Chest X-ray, PA view. Patient: 31 years old, sex M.
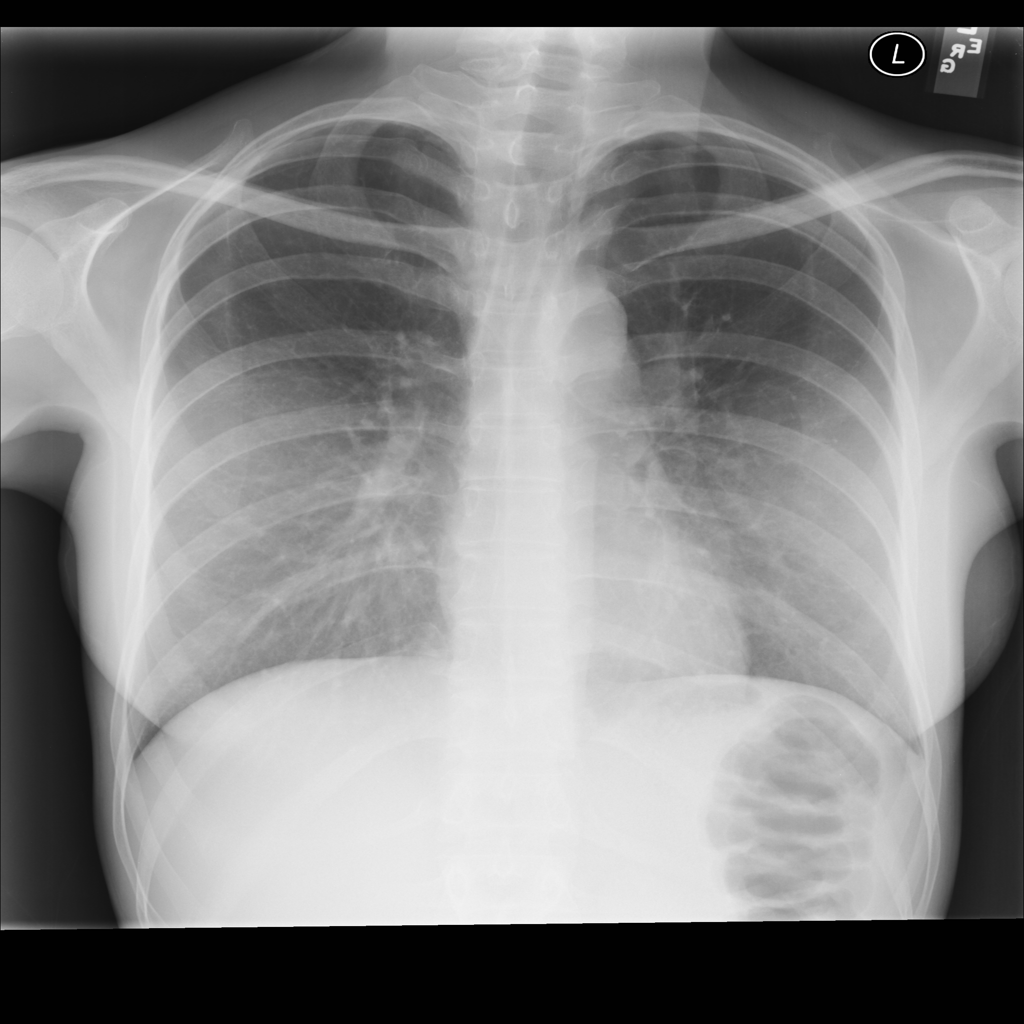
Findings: No Finding